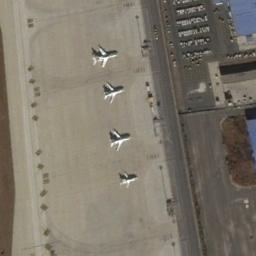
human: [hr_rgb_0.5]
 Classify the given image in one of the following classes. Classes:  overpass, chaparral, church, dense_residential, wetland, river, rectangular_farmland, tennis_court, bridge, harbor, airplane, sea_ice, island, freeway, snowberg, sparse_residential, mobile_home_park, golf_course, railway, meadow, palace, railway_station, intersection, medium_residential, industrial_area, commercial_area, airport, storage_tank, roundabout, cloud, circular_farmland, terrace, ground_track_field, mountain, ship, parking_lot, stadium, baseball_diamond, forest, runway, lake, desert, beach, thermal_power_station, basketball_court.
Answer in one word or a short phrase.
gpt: airplane